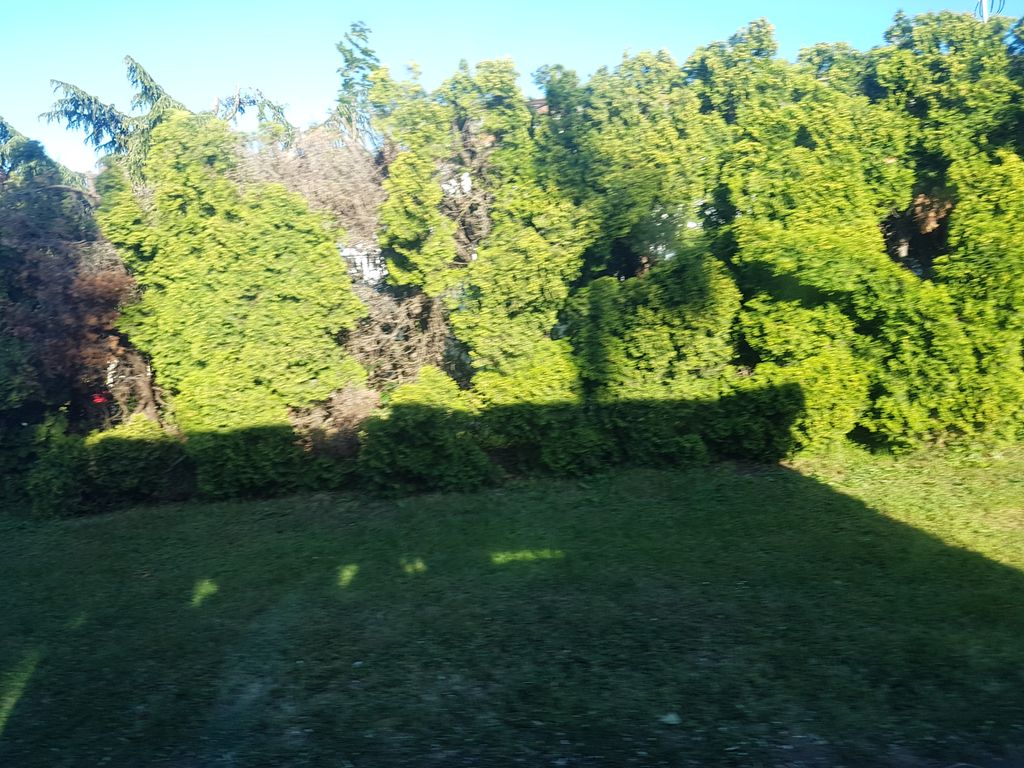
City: victoria